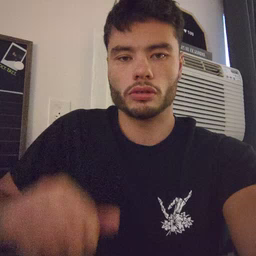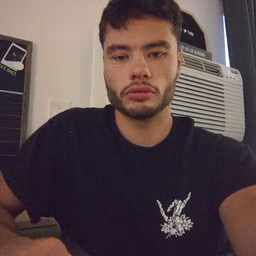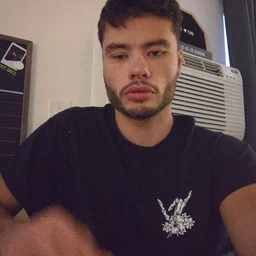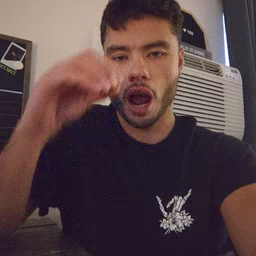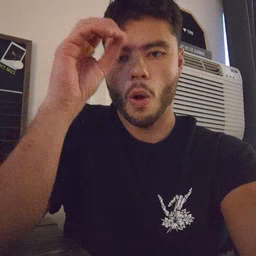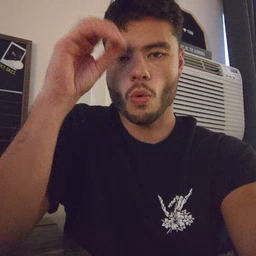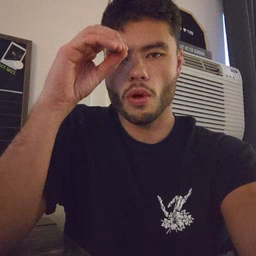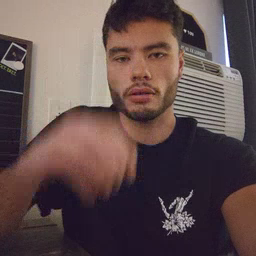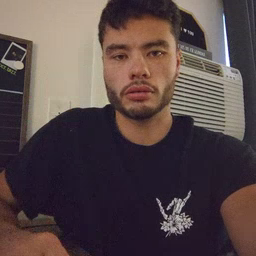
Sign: owl